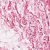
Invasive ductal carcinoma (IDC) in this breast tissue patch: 0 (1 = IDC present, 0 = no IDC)